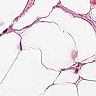
Metastatic tissue present: no